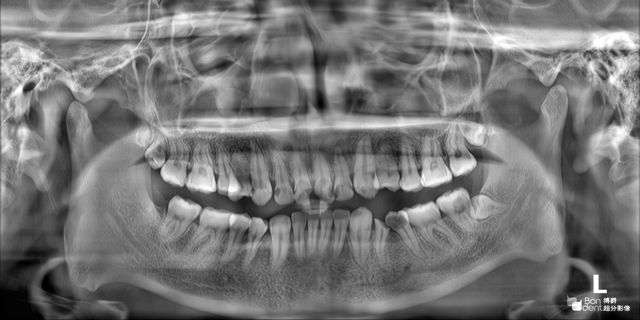
adult